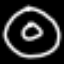
Label: donut